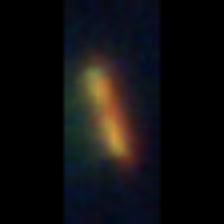
Taxon: Pennate
Group: Diatoms